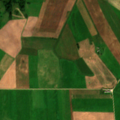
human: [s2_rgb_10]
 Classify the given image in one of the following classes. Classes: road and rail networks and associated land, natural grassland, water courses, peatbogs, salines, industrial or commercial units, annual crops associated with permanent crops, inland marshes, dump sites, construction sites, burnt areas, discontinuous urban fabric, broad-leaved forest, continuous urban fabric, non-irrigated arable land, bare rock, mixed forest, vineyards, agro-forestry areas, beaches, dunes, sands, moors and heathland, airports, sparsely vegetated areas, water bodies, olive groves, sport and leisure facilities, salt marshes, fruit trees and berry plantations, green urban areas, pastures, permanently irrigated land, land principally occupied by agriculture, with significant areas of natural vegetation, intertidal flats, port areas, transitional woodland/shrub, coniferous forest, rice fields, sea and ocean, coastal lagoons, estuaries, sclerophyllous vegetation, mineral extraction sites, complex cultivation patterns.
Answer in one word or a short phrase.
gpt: non-irrigated arable land, transitional woodland/shrub